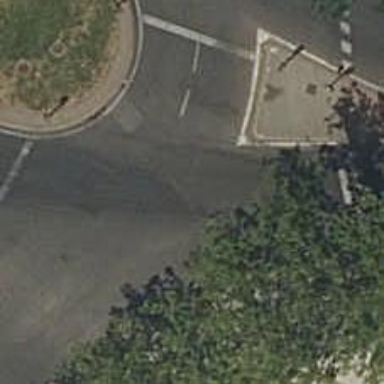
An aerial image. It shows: Roundabout at tertiary road junction.